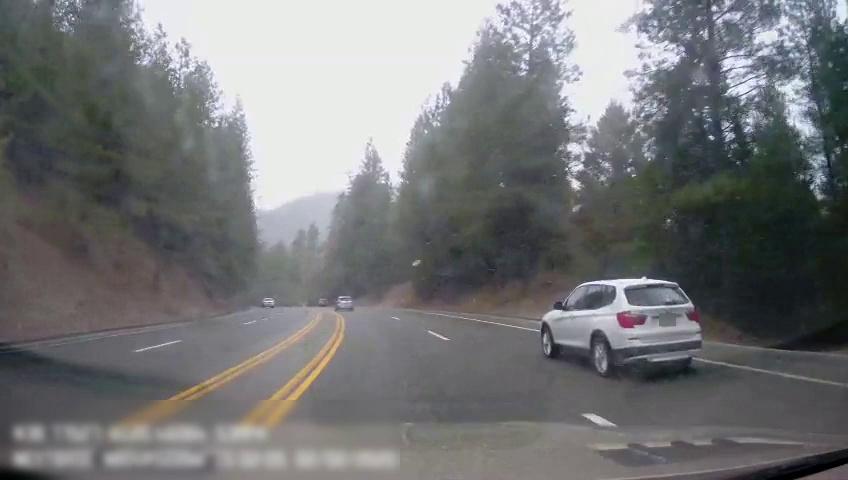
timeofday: Day
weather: Cloudy
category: Drivable Space
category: Vehicles | SUV
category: Vehicles | Car
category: Vehicles | Car
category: Vehicles | Car
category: Lanes | Alternate Lane
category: Lanes | Alternate Lane
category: Lanes | Alternate Lane
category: Lanes | Current Lane
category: Lanes | Current Lane
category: Lanes | Alternate Lane